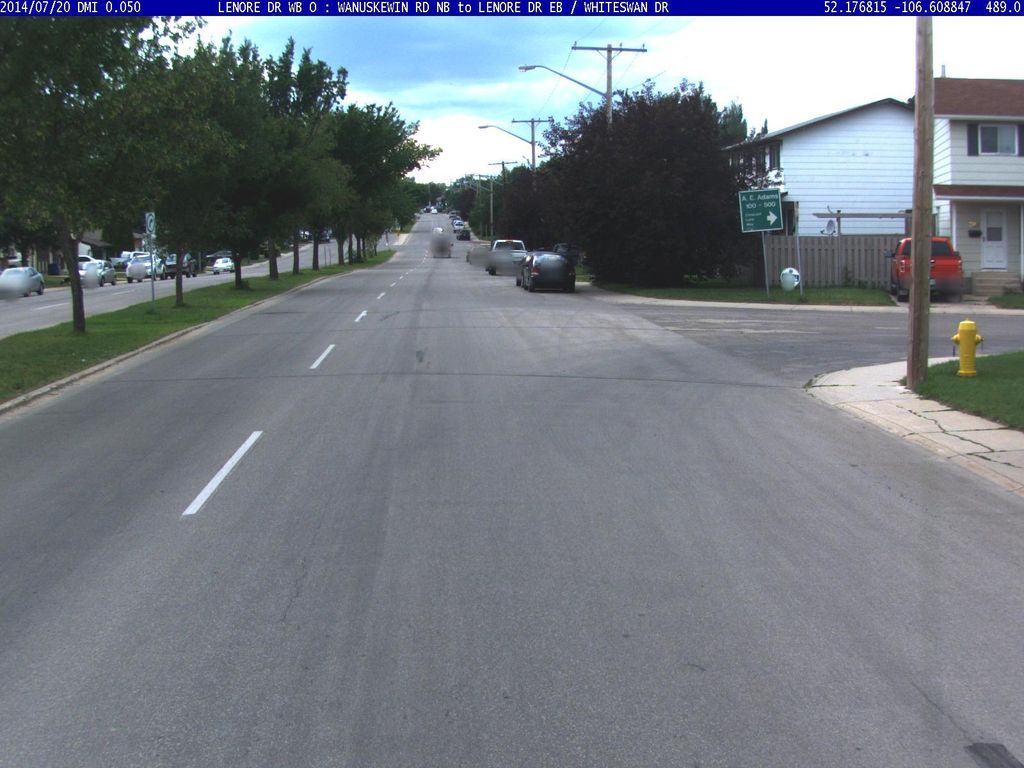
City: saskatoon